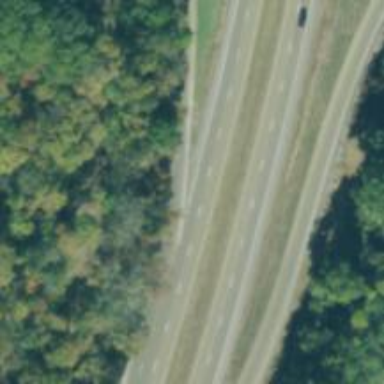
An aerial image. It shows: Trunk link highway.